Question: I Was checking out the possibility of implementing a zoomable line chart using Highcharts something that highstock line chart does and came across this example in the <URL>. This will really work fine for me but I have seen a issue with the chart that When I select complete data in the smaller chart, the Big chart isn't showing anything.

I Want to know how to fix this issue.
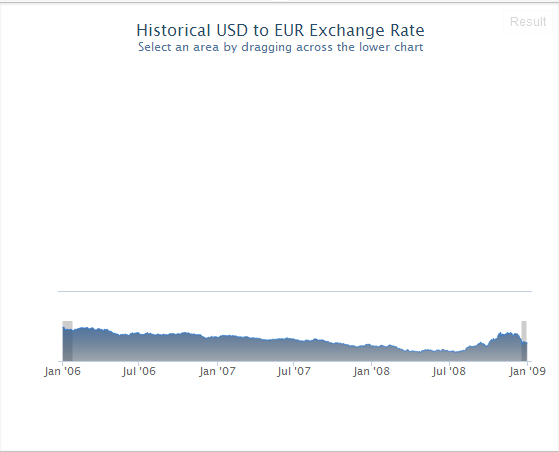
Answer: When you play with that example and check the JavaScript console for errors, you'll see:
'''
Highcharts error #12: www.highcharts.com/errors/12
'''
Following that link:
> Highcharts Error #12Highcharts expects point configuration to be numbers or arrays in
turbo modeThis error occurs if the series.data option contains object
configurations and the number of points exceeds the turboThreshold. It
can be fixed by either setting the turboThreshold option to a higher
value, or changing your point configurations to numbers or arrays. See
<URL>.
Shockingly enough, if increase or disable the 'turboThreshold', the problem goes away.
Fiddle <URL>.